Question: I created a link in a pdf document to a local html file ressource.
When you press the link, the following messagebox is shown:

For none German speakers... Securitywarning ... Document is trying to open ressource... are u sure that you wanna do that... Options are "Ok" or "Block"
But it is independent if click "block" or "ok", the effect is still the same ... nothing happens... the target isn't called.
In IE Version < 8 all works fine. Also in FF or other browsers. So it seems to be a IE8 specific problem.
- -
Does anyone know how to solve this problem?
The best solution would be to supress this warning completely ... or at least get it to work with this warning hehe.
I already setted the intranet zone security to low, but this changes nothing :(
Thanks for your help...
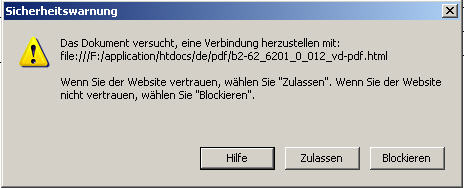
Answer: <URL>
It looks like an Acrobat warning, not an Internet Explorer one... Do other browsers on your system open this document in Acrobat as well?